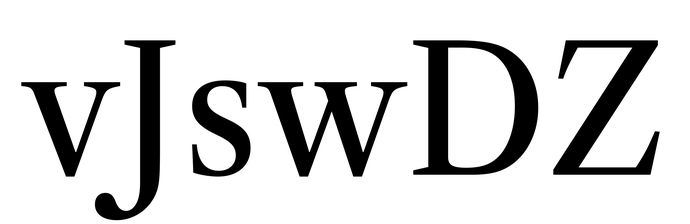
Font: LibreCaslonText_Regular